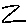
Label: zigzag